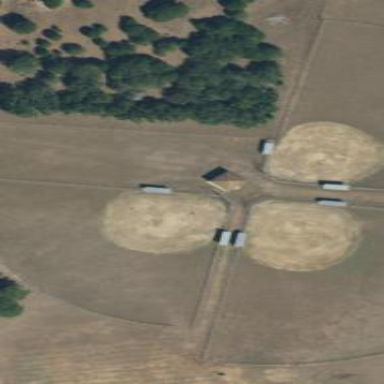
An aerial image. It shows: Softball pitch for leisure land activities.